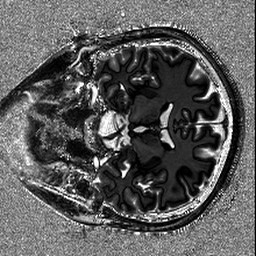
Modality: MP2RAGE
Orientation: coronal
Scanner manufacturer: siemens
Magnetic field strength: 6.98 T
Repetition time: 4.73 s
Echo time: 0.00191 s